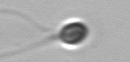
Label: flagellate